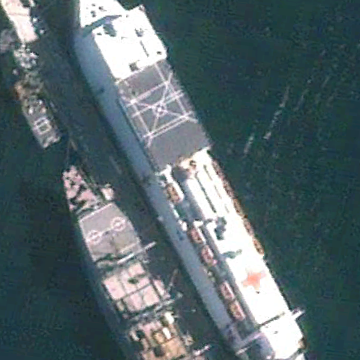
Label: Medical_ship